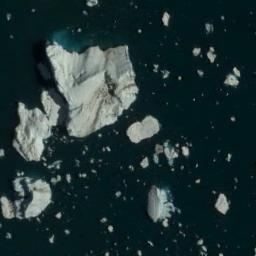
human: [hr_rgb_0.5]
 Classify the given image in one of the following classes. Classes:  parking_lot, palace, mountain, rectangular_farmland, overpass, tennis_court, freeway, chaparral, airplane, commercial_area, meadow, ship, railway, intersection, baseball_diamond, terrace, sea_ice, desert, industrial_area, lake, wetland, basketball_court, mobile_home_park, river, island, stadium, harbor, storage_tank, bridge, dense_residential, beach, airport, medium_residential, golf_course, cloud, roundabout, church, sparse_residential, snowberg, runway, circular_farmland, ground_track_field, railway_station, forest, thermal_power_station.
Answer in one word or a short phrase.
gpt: sea_ice